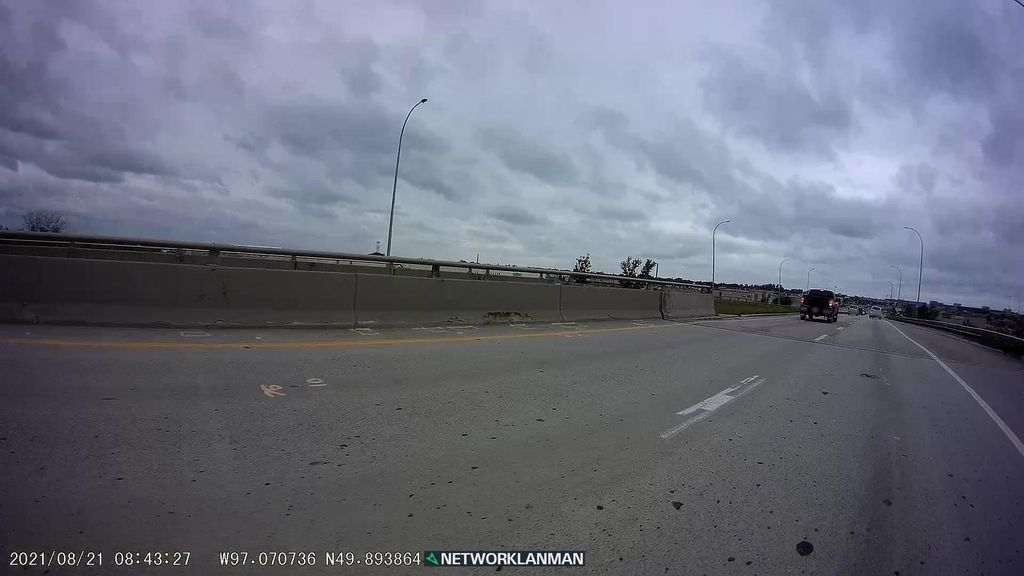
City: winnipeg